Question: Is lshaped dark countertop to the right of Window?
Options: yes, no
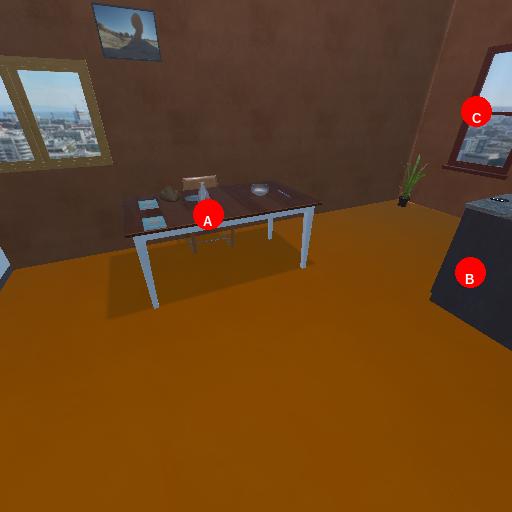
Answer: yes